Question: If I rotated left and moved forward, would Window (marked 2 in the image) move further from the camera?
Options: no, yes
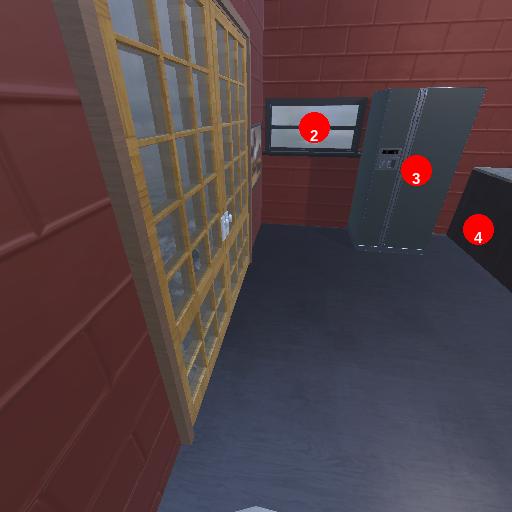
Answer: no